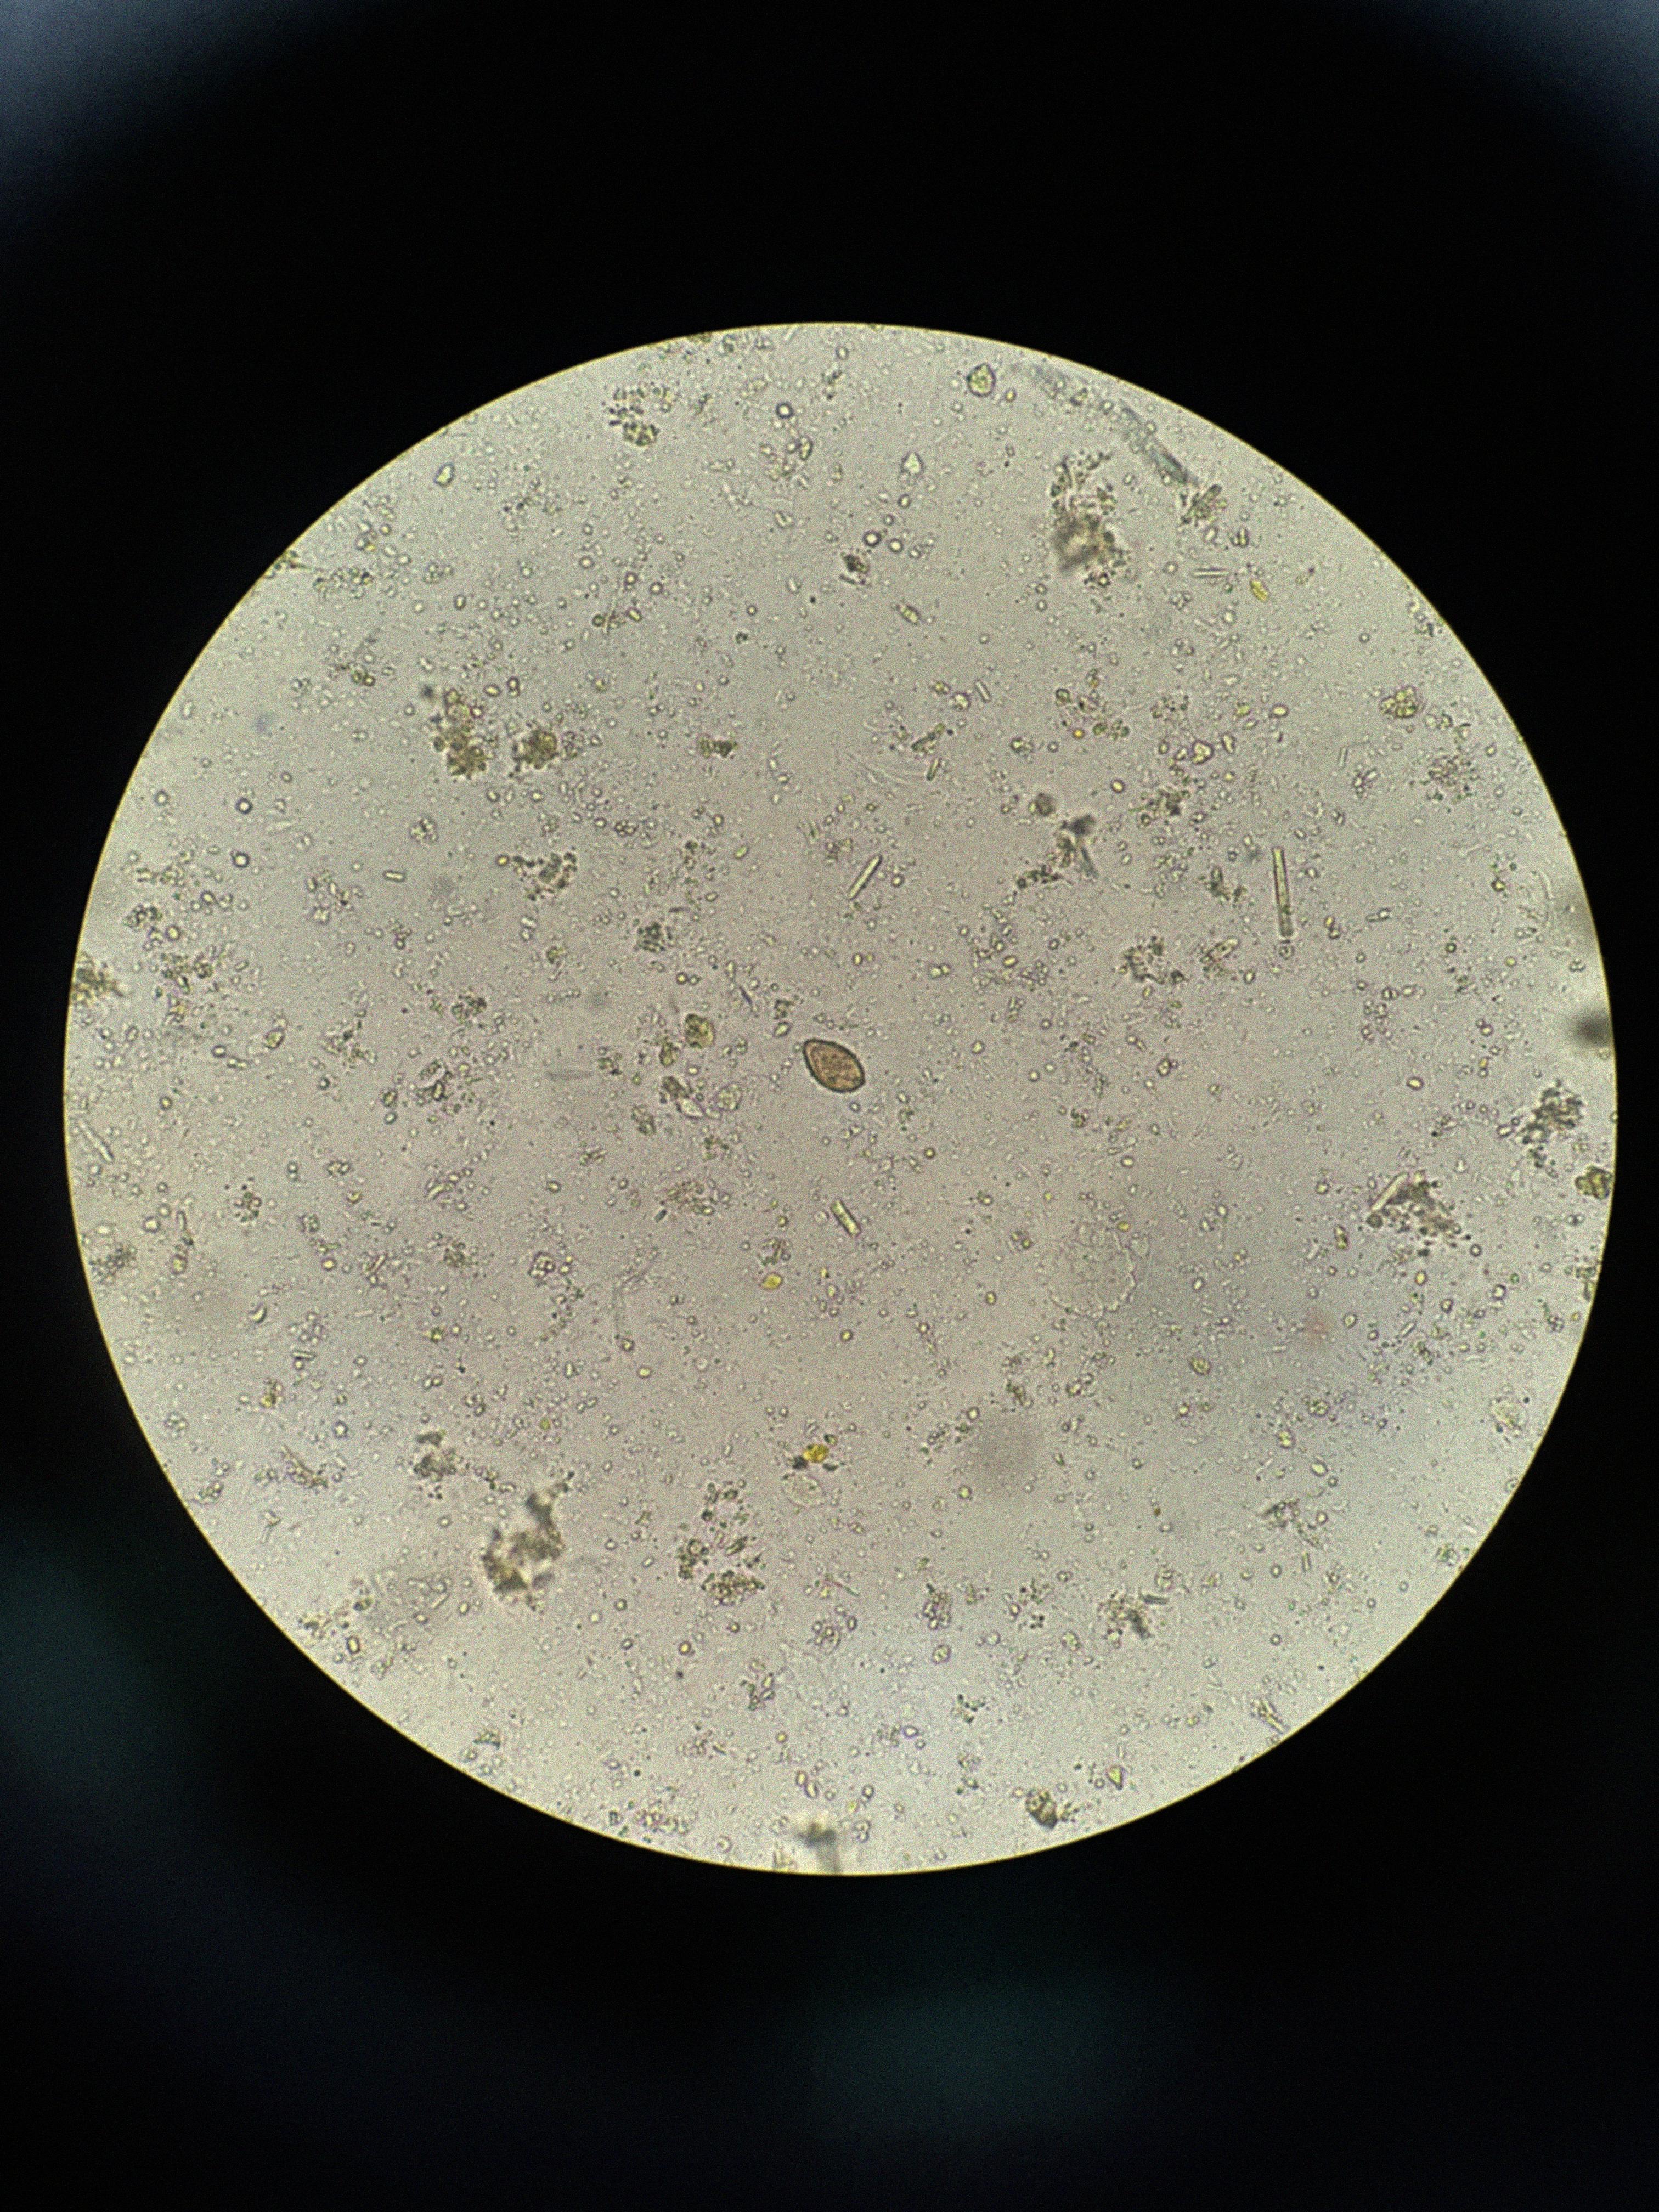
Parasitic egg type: Opisthorchis viverrine